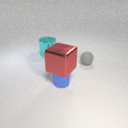
small blue metal cylinder below large red metal cube